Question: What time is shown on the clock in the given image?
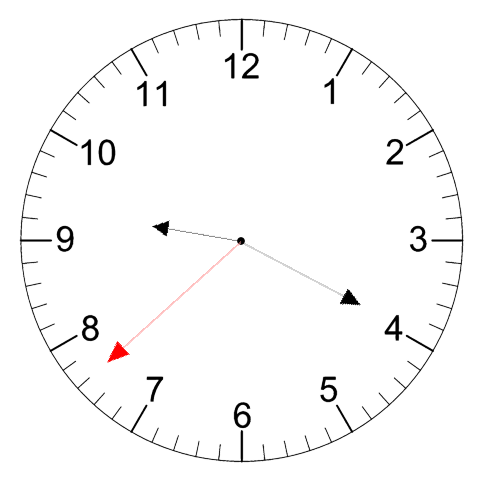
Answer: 09:19:38